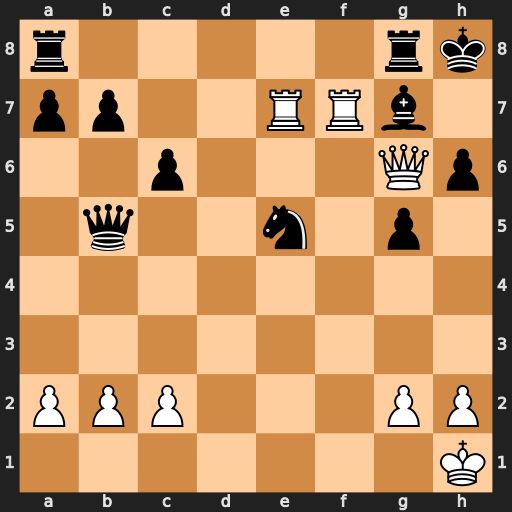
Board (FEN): r5rk/pp2RRb1/2p3Qp/1q2n1p1/8/8/PPP3PP/7K
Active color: w
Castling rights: -
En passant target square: -
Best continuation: Qxh6+ Bxh6 Rh7#